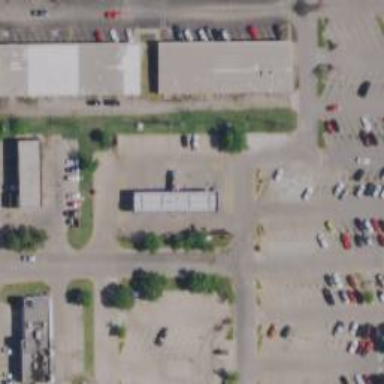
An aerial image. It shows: Convenience shop.